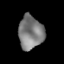
Tissue: lung
Cell type: Epithelial cells
Senescence score: 0.5917
Nuclear area (px): 812
Mean DAPI intensity: 125.038